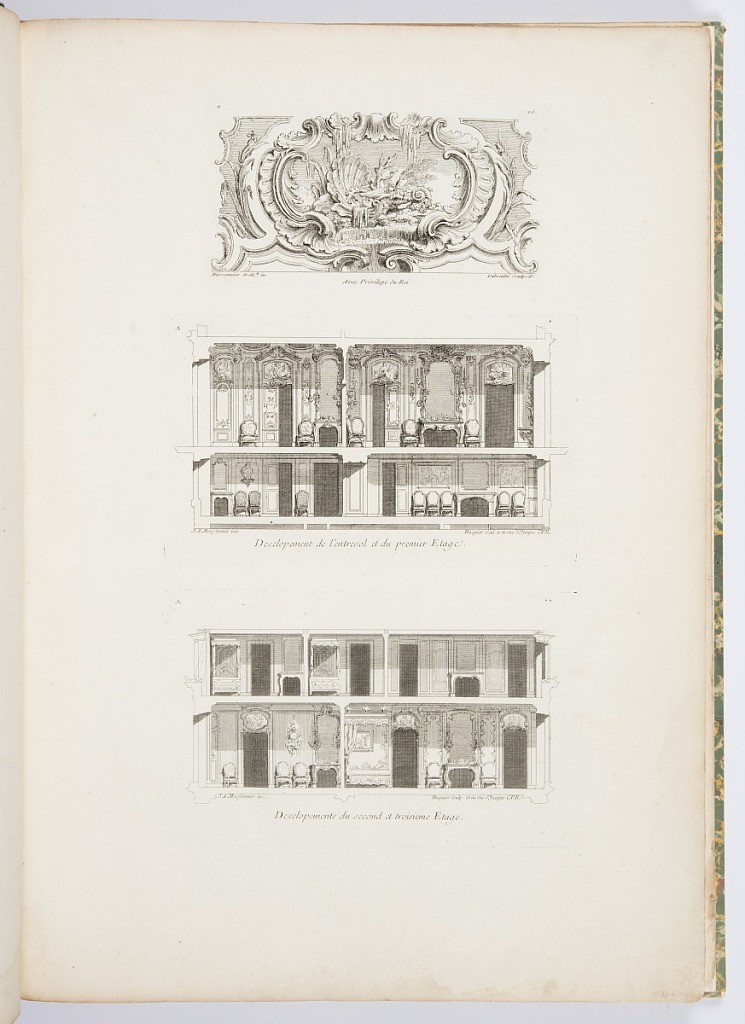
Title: Development de l'entresol et du premier Etage.
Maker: Juste-Aurèle Meissonnier, French, b. Italy, 1695–1750
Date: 1740
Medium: etching and engraving on paper
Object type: Print
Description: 1921-6-212-5-a: 2nd state. Central cartouche panel, surrounded by ...;     1921-6-212-5-b: 1st state. Section of building, mezzanine floor sh...;     1921-6-212-5-c: 1st state. Second floor showing fireplace and mirr...